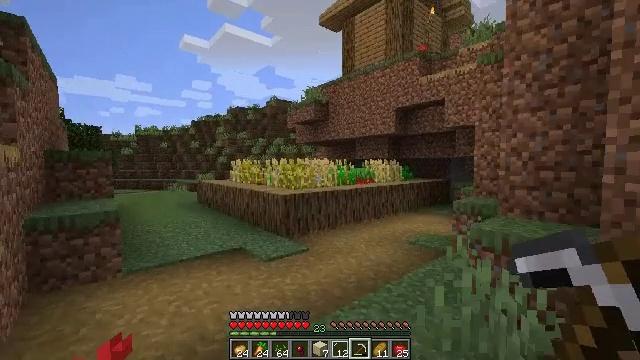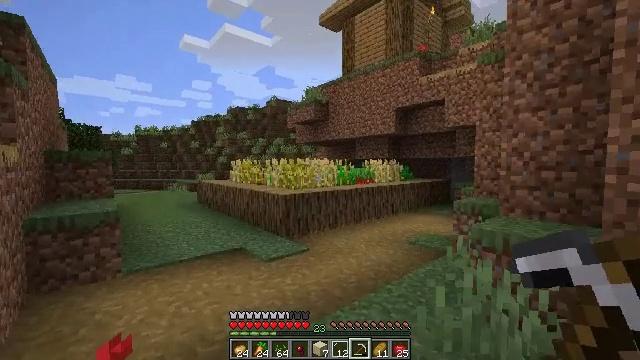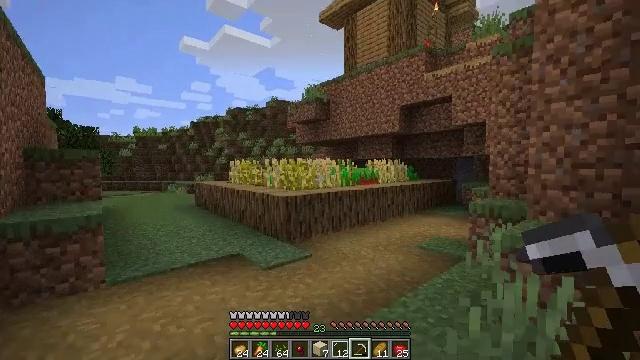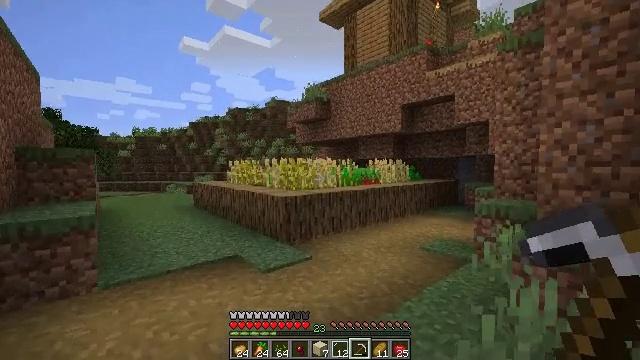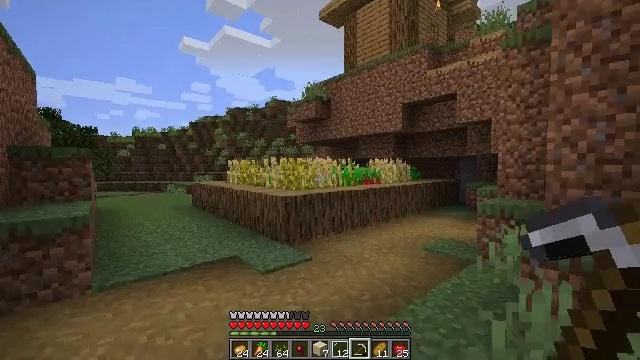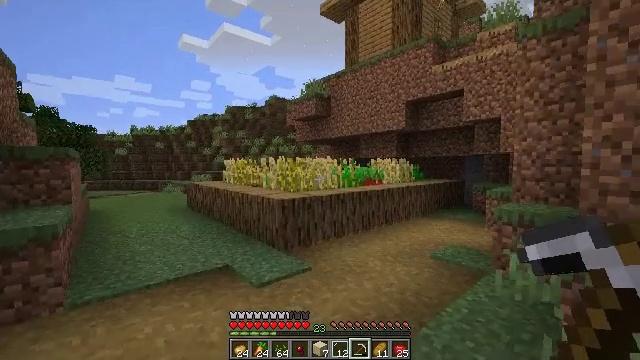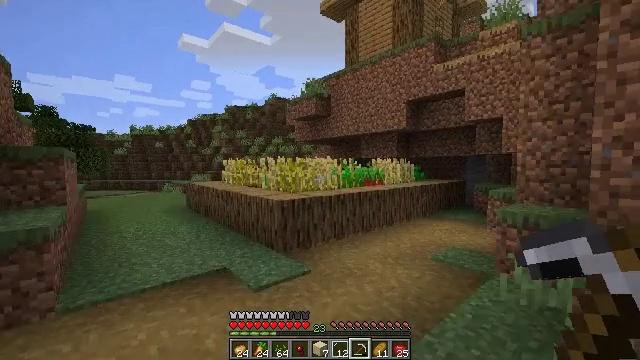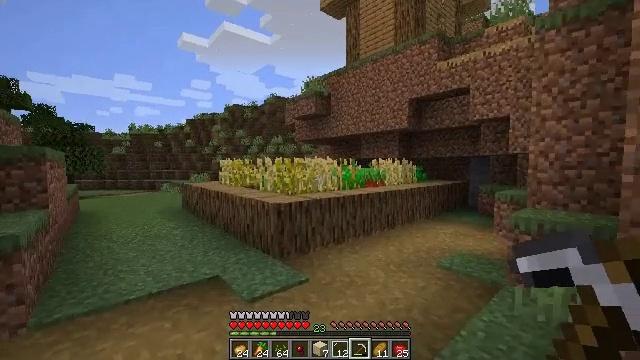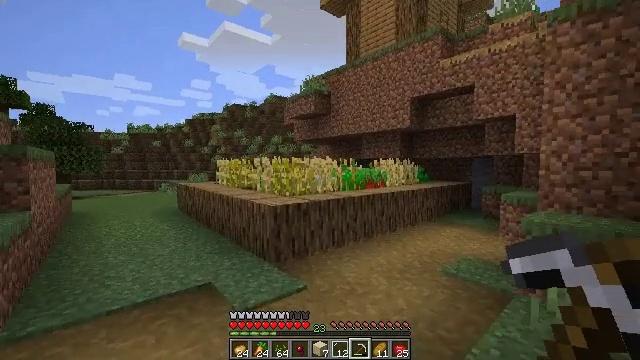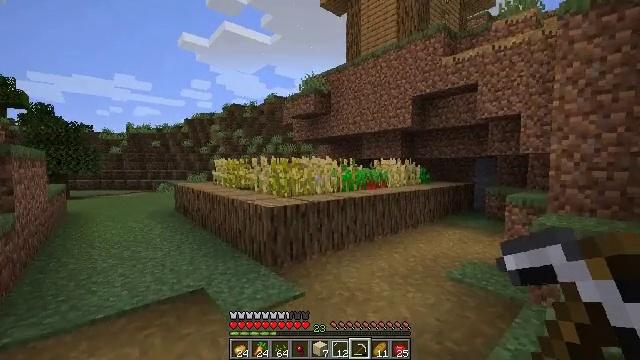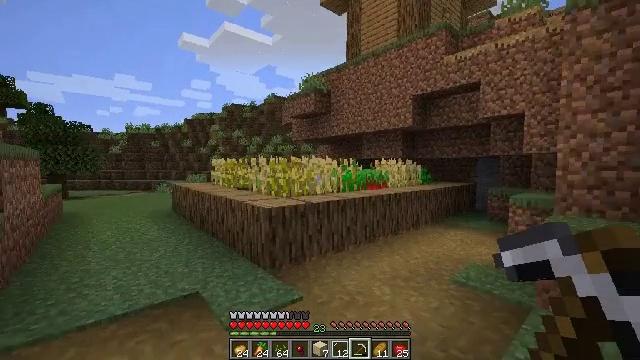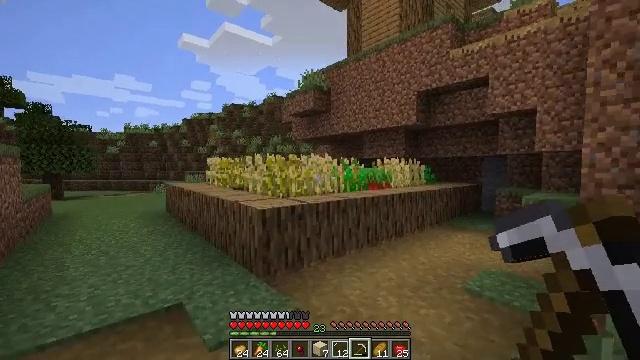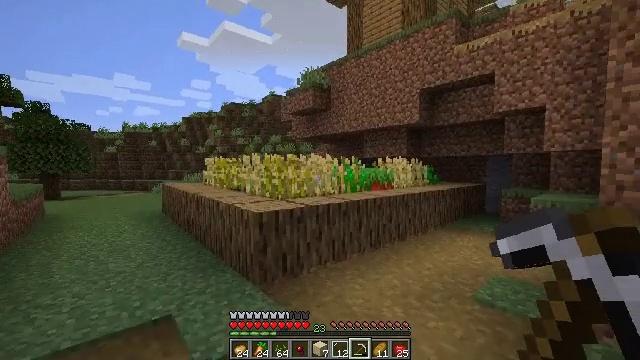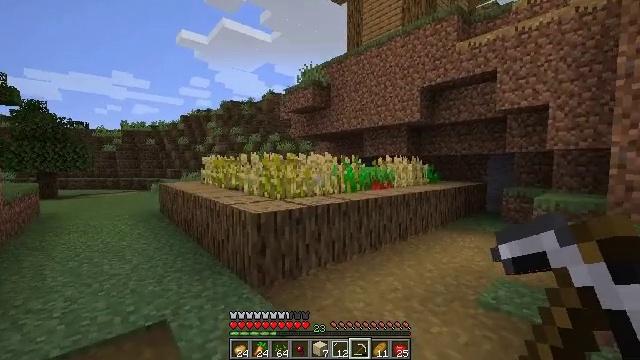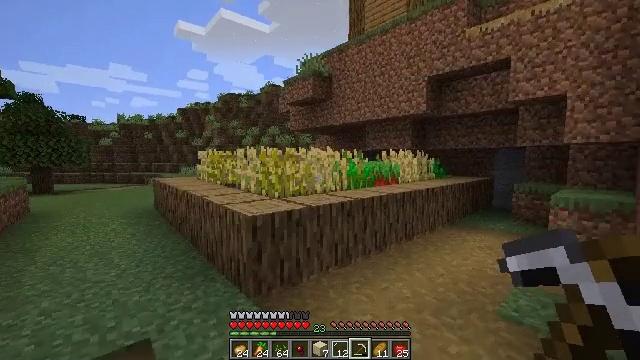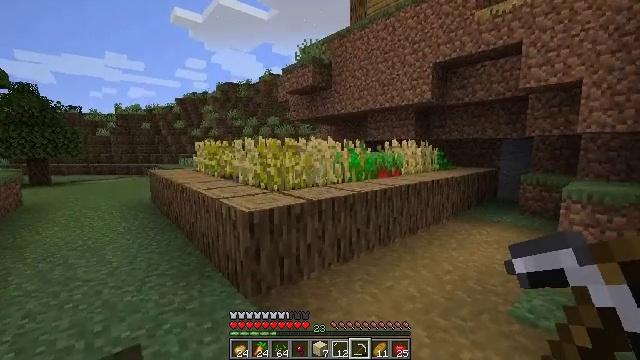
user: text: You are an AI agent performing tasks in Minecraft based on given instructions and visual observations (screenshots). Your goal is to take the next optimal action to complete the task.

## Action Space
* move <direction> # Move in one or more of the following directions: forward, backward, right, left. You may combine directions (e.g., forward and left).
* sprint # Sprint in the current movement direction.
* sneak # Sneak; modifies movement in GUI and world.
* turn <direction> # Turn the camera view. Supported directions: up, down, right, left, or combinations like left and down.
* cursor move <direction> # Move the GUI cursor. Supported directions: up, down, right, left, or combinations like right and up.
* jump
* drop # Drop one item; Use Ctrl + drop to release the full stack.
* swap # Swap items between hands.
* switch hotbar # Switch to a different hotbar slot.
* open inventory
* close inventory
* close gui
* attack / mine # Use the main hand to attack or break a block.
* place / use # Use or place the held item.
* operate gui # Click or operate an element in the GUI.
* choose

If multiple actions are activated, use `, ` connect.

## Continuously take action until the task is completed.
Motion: motion action
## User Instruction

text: Harvest wheat from the field.
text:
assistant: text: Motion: move forward
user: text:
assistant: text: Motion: move forward
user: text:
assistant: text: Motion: move forward
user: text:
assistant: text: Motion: move forward
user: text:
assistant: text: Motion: move forward
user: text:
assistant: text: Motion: move forward
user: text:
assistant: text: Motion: move forward
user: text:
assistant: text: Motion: move forward
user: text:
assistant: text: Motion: move forward
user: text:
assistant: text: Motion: move forward
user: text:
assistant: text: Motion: move forward
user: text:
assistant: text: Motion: move forward
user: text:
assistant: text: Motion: move forward
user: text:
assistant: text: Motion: move forward, turn down
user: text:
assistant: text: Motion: move forward, turn down
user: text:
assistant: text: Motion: move forward, turn down
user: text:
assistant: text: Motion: move forward and move left, turn down
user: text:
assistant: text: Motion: move forward and move left, turn down
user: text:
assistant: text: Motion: move forward and move left, turn down
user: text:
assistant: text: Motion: move forward and move left, turn down
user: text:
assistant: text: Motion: move forward, turn down
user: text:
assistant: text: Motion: move forward, turn right and down
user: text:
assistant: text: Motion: move forward, turn down
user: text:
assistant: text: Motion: move forward, turn down
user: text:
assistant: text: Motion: move forward, turn down
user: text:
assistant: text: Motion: move forward, turn down
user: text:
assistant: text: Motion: move forward, turn down
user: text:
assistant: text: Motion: move forward, turn down, jump
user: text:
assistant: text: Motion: move forward, jump
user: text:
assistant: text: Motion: move forward, jump